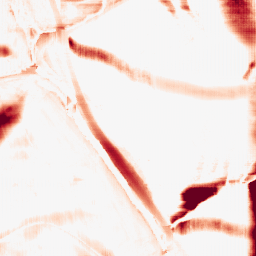
Category: morphological
Decomposition family: morphological_rect
Decomposition parameters: operation: opening
width: 50
height: 20
Upsampling method: fft_zeropad
Upsampling parameters: scale: 4
Upsampling scale: 4